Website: lowes
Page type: review-order
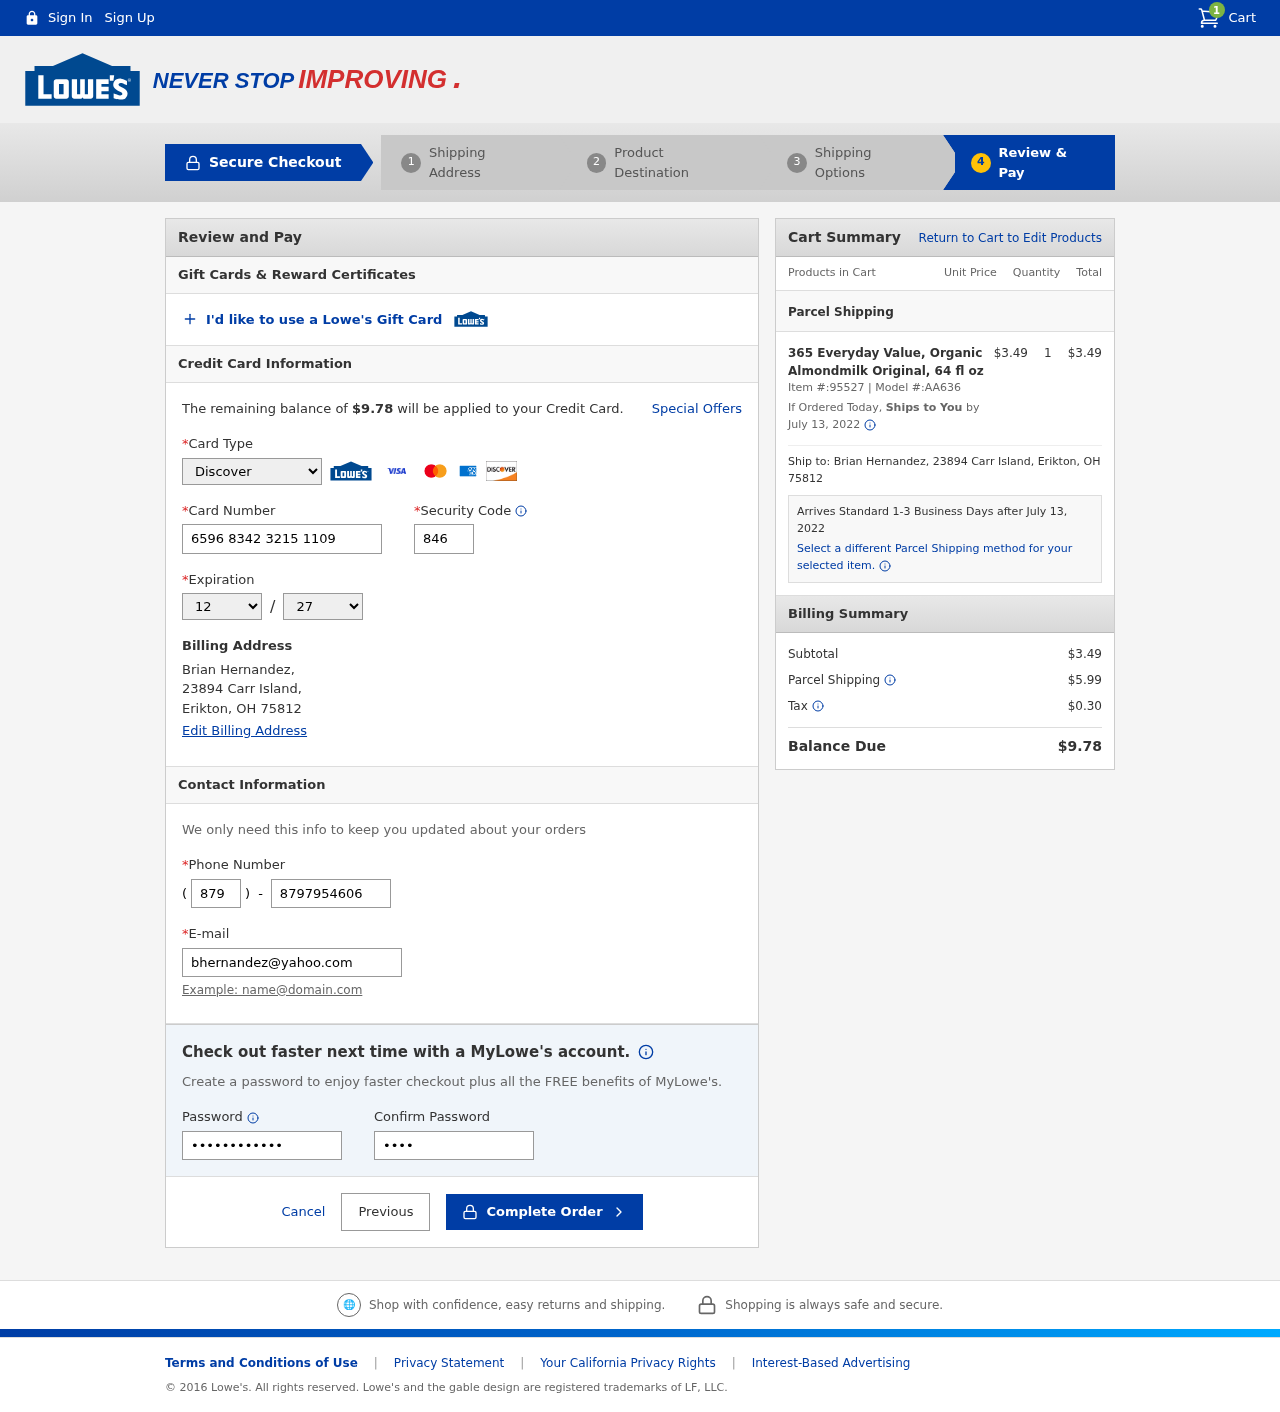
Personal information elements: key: PII_CARD_CVV
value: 846
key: PII_CARD_EXPIRY_MONTH
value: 12
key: PII_CARD_EXPIRY_YEAR
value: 27
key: PII_CARD_NUMBER
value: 6596 8342 3215 1109
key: PII_CARD_TYPE
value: Discover
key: PII_CITY
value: Erikton
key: PII_EMAIL
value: bhernandez@yahoo.com
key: PII_FULLNAME
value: Brian Hernandez,
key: PII_PHONE
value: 8797954606
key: PII_PHONE_AREA
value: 879
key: PII_POSTCODE
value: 75812
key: PII_STATE_ABBR
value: OH
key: PII_STREET
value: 23894 Carr Island,
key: PII_FULLNAME2
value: Brian Hernandez
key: PII_STREET2
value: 23894 Carr Island
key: PII_CITY_STATE_ZIP2
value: Erikton, OH 75812
Product elements: key: PRODUCT1_NAME
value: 365 Everyday Value, Organic Almondmilk Original, 64 fl oz
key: PRODUCT1_PRICE
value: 3.49
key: PRODUCT1_QUANTITY
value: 1
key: PRODUCT1_ITEM_NUMBER
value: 95527
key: PRODUCT1_MODEL_NUMBER
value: AA636
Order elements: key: ORDER_NUM_ITEMS
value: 1
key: ORDER_TOTAL
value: $9.78
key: ORDER_SHIPPING_DATE
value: July 13, 2022
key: ORDER_SUBTOTAL
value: $3.49
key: ORDER_SHIPPING_DATE2
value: July 13, 2022
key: ORDER_SUBTOTAL2
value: $3.49
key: ORDER_SHIPPING_COST
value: $5.99
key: ORDER_TAX
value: $0.30